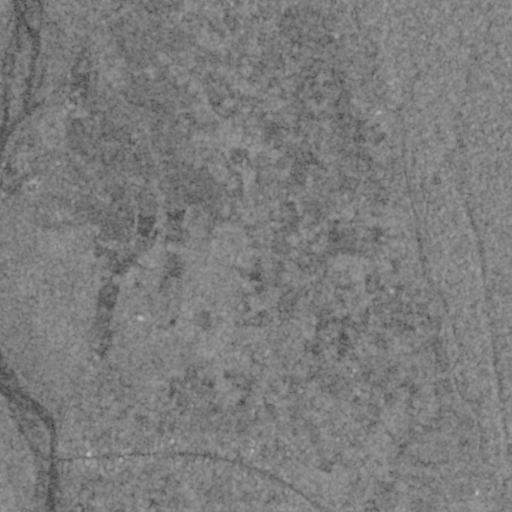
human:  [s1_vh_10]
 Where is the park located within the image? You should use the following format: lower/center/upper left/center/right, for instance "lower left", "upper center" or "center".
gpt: The park is located in the upper left of the image.
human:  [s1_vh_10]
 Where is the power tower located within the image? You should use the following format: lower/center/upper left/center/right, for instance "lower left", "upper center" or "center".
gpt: The power tower is located in the lower of the image.
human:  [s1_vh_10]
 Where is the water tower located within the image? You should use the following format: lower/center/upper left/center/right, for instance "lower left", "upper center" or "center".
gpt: The water tower is located in the upper center of the image.
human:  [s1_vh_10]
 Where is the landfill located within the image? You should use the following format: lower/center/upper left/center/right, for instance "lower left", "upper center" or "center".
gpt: There is no landfill in the image.

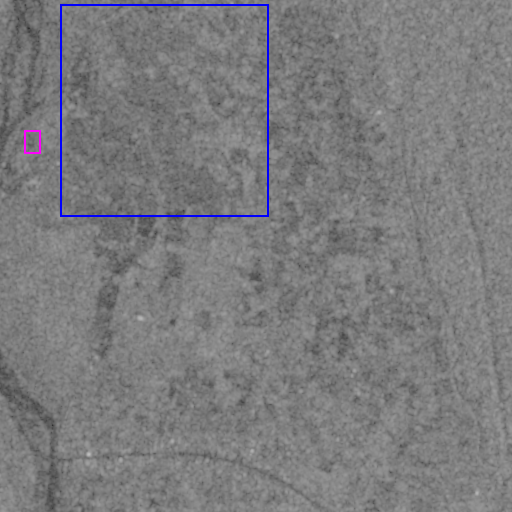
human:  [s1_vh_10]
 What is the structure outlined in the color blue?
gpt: The structure outlined in blue is a crop field.
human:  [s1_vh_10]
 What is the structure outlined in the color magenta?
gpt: The structure outlined in magenta is a park.
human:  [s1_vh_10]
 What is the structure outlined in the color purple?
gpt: There is no purple outline.